Question: so whenever I load up a new project in unity3d, the skybox is default to blue solid color,unlike how it originally was with a skybox with clouds and a sun in the sky,
Update: here is a picture of what it looks like
[
vs what it should look like:
<URL>
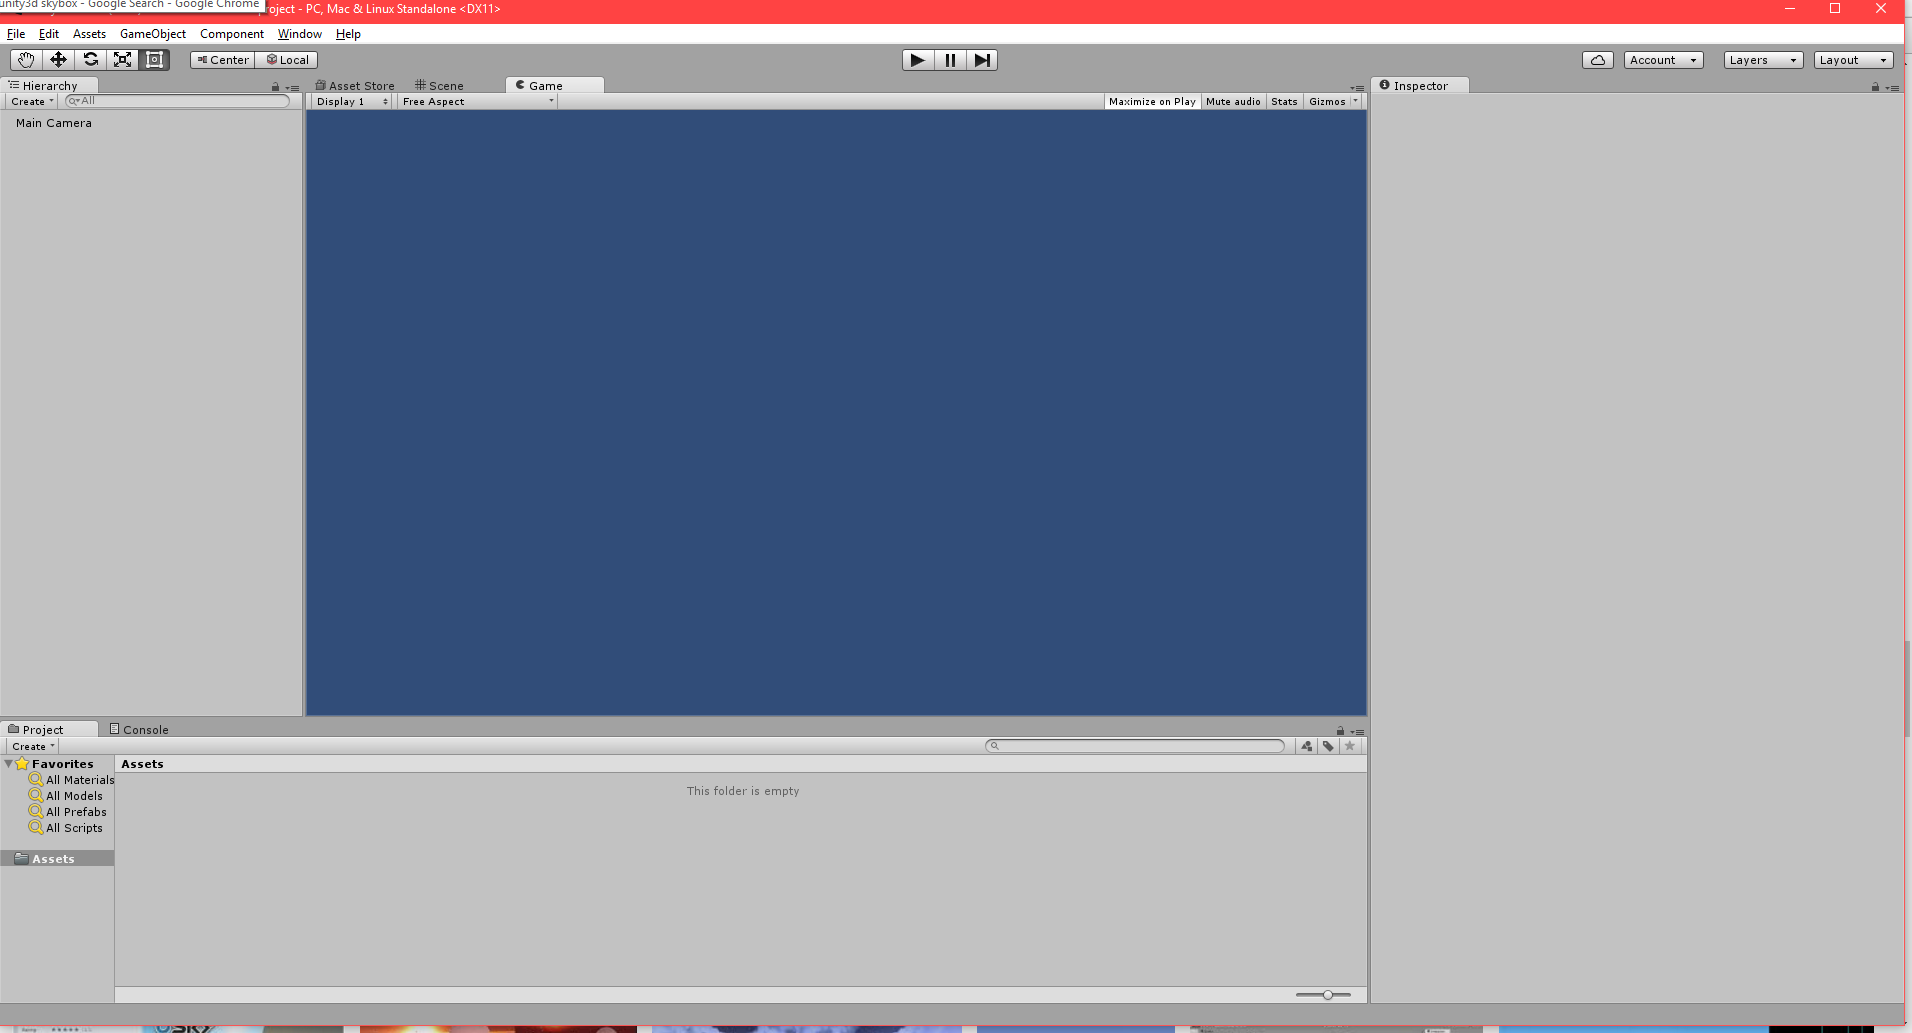
Answer: In GameObject change (in component) to .
Go to tab >> >> >> and choose material.
<URL>